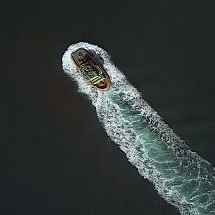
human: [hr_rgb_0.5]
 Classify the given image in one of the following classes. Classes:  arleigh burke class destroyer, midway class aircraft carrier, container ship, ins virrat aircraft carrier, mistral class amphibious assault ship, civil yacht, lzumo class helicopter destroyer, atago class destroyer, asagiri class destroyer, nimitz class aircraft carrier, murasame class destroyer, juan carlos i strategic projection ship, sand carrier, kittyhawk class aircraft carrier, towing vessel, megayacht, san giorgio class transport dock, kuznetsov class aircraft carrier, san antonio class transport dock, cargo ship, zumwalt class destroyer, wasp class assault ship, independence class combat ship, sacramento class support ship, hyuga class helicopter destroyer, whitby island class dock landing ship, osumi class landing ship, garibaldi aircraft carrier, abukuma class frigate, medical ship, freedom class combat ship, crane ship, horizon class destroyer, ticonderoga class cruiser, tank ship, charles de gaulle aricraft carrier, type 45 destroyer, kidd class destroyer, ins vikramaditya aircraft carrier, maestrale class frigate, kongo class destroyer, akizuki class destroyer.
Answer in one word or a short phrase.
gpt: Towing vessel